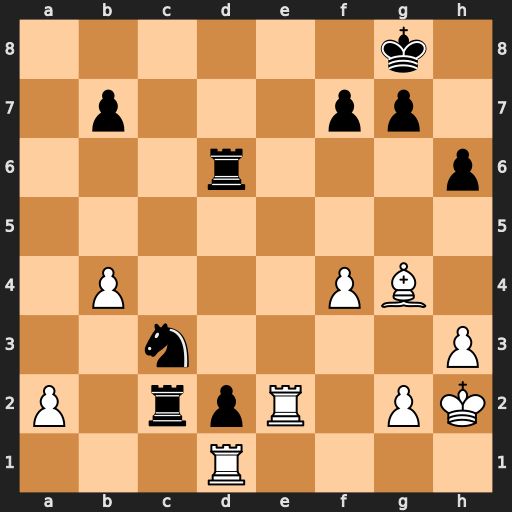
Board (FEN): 6k1/1p3pp1/3r3p/8/1P3PB1/2n4P/P1rpR1PK/3R4
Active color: w
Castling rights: -
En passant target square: -
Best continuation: Re8+ Kh7 Bf5+ g6 Bxc2